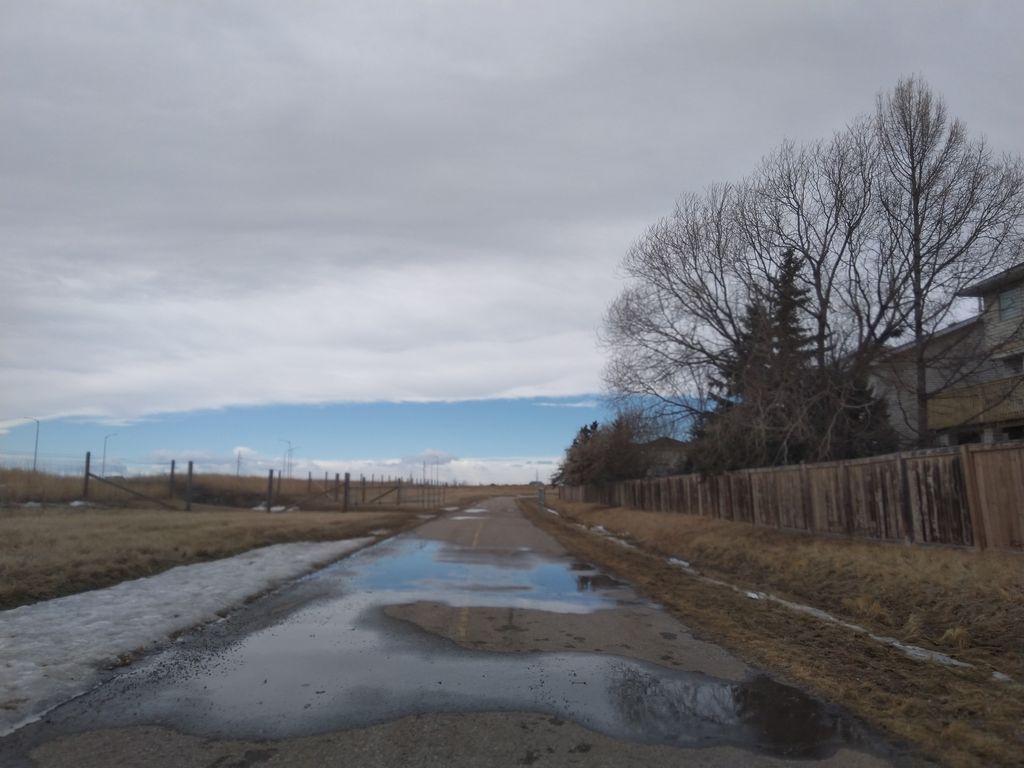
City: calgary